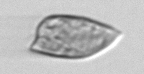
Label: Prorocentrum_dentatum